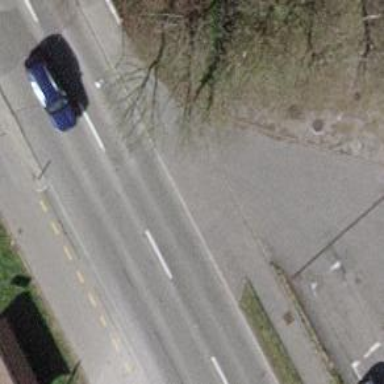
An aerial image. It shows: Asphalt footway.